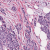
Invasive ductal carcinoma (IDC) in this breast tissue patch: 1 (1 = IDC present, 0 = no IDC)